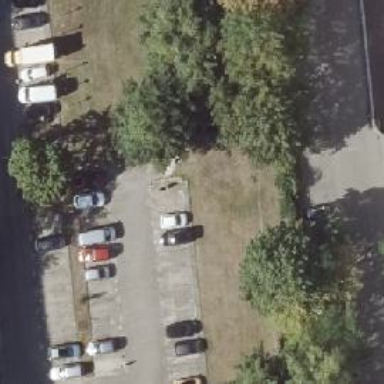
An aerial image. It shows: Concrete parking aisle as service road.